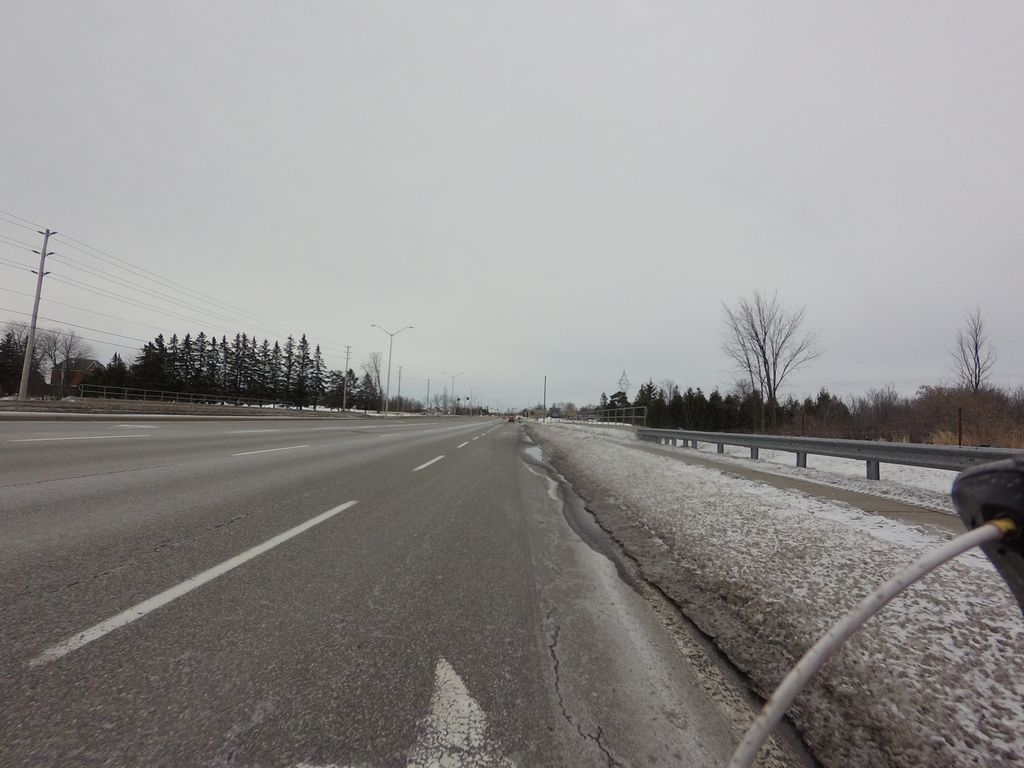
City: ottawa-gatineau